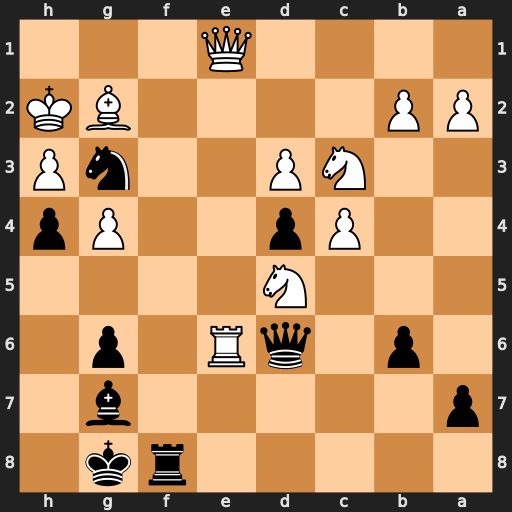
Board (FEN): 5rk1/p5b1/1p1qR1p1/3N4/2Pp2Pp/2NP2nP/PP4BK/4Q3
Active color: b
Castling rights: -
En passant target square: -
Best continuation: Nf1+ Kg1 Qh2#